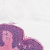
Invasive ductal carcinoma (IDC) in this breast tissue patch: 0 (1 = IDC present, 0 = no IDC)